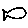
Label: fish